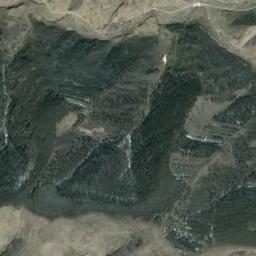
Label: mountain